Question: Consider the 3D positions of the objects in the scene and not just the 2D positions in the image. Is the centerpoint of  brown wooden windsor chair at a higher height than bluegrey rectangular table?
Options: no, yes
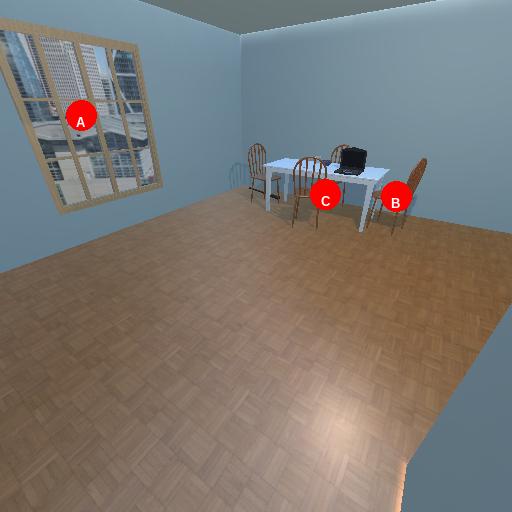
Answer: no